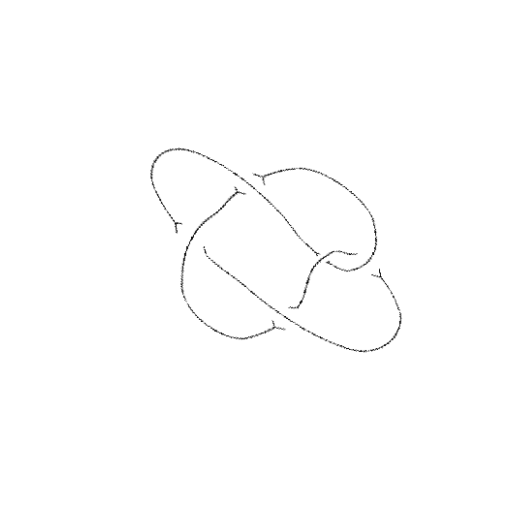
Crossing number: 5